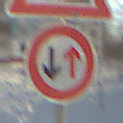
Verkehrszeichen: VorrangDesGegenverkehrs
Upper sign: Arbeitsstelle
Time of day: MorningAfternoon
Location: Outdoor (Suburban)
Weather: PartlyCloudy
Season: NotSpecified
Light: Natural